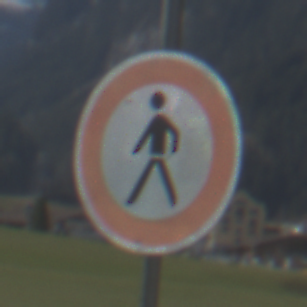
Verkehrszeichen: VerbotFussgaenger
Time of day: MorningAfternoon
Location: Outdoor (Nature)
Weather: PartlyCloudy
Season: NotSpecified
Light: Natural